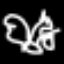
Label: square